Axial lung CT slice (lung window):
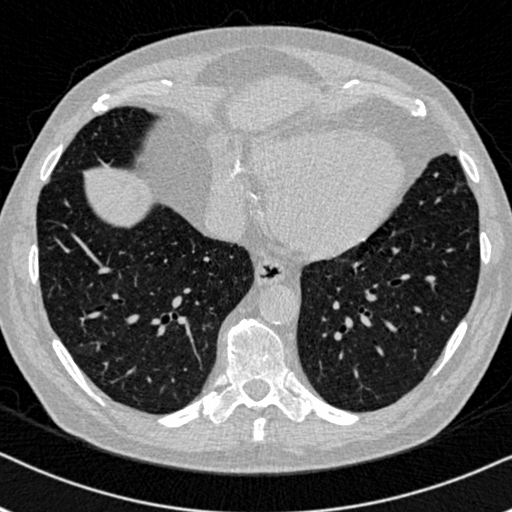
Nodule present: no